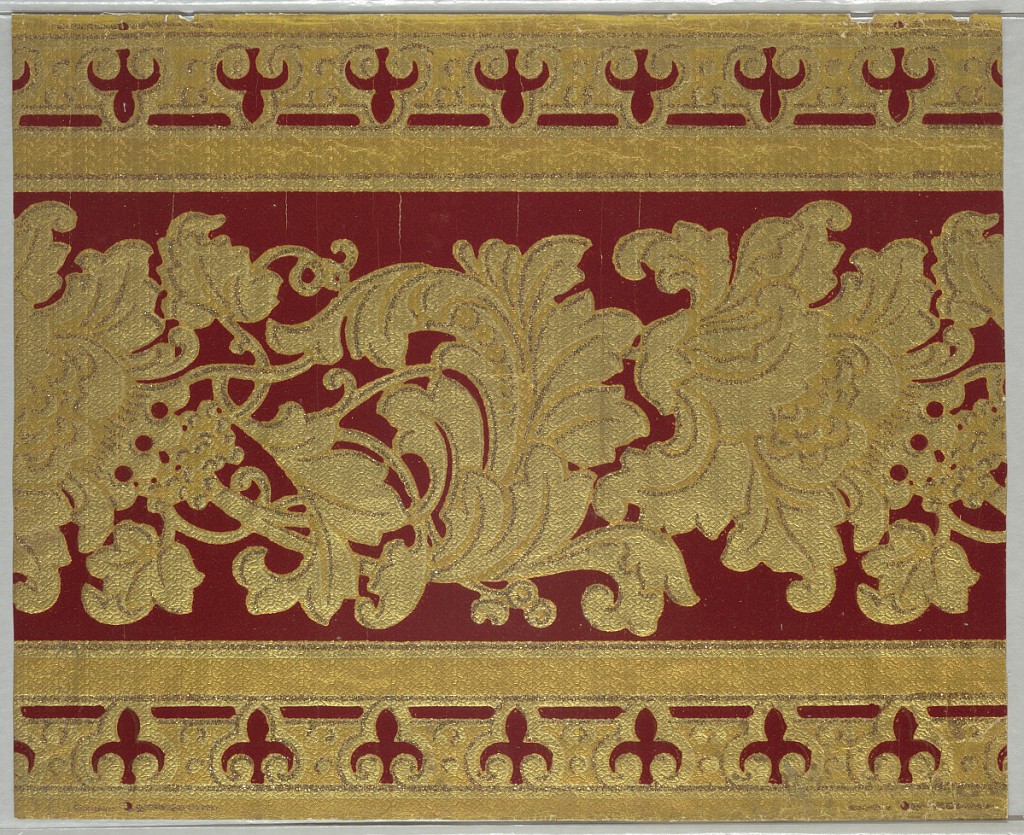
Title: Frieze
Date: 1895–1900
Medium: Machine-printed paper, flocked, embossed, applied mica flakes
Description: Flitter frieze with a continuous scroll design of alternating leaves suggestive of acanthus and large stylized flower. Identical bands top and bottom, the top band design is inverted: a three-petalled fleur-de-lis. Portions of design have lines of ground and gilded mica. To be used with 1946-17-5; gilded design with gilt mica and red wool flock field. Design embossed in pebble effect.